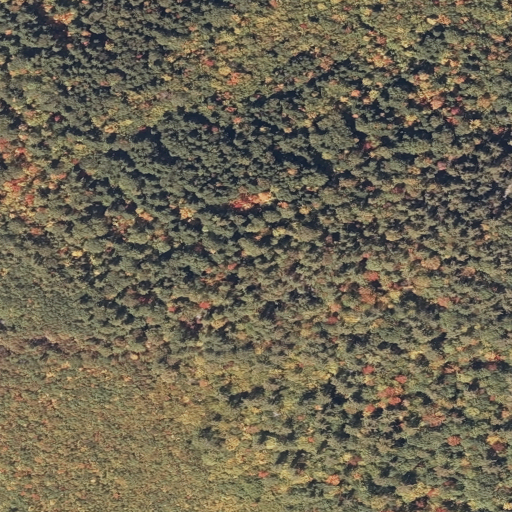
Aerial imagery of mountain in Maine named Brown Hill containing mixed forest, evergreen forest, and deciduous forest